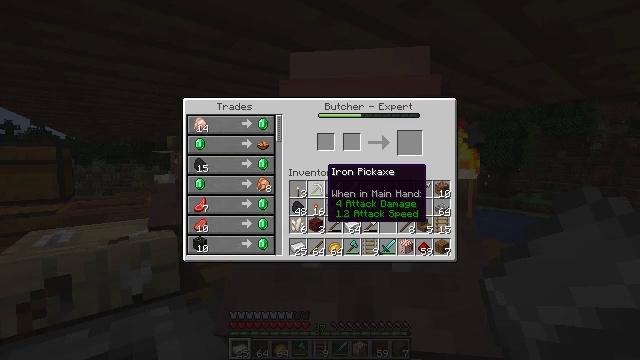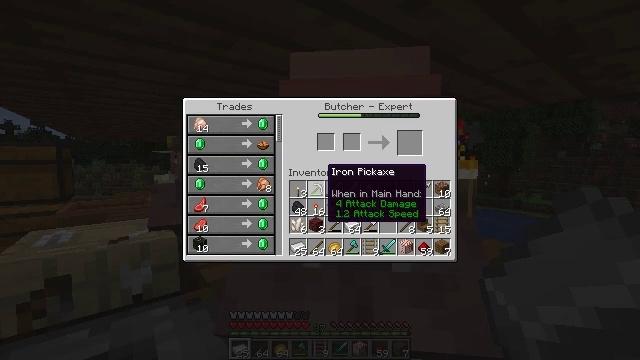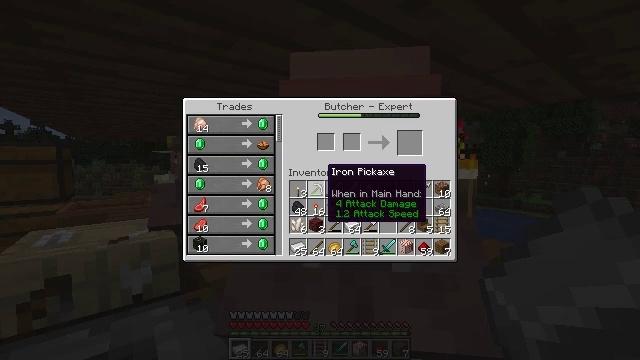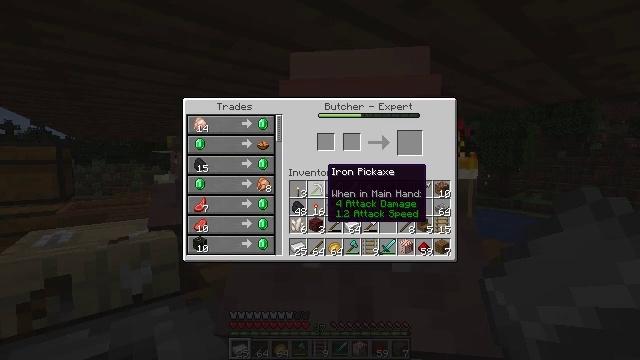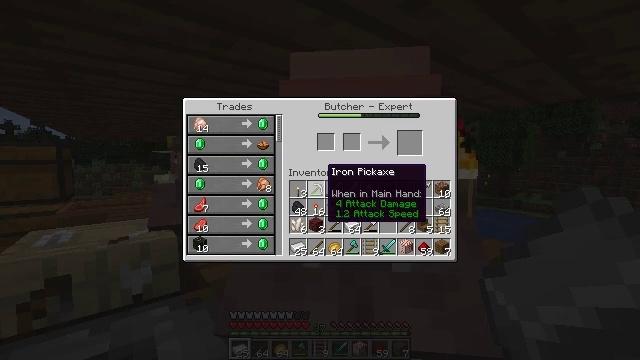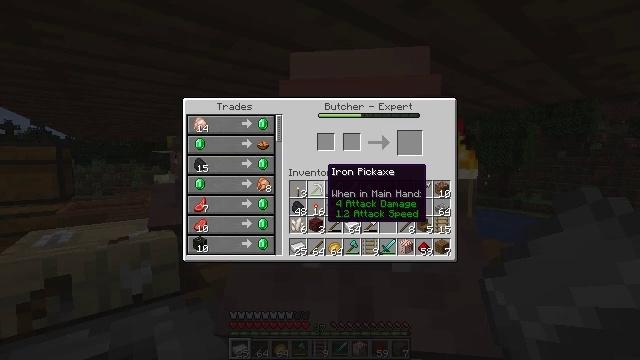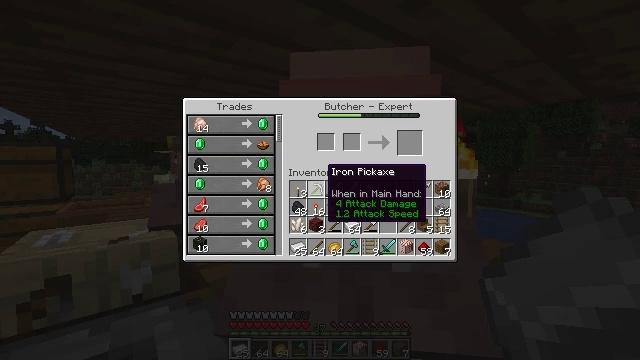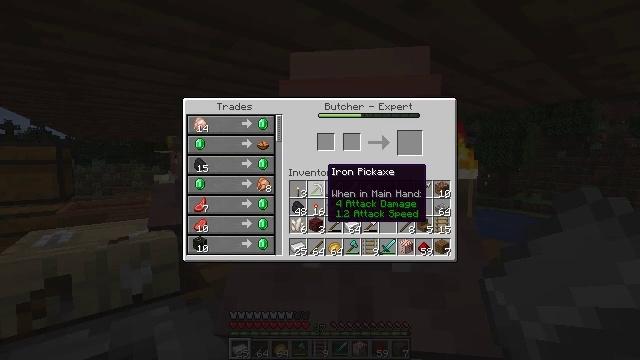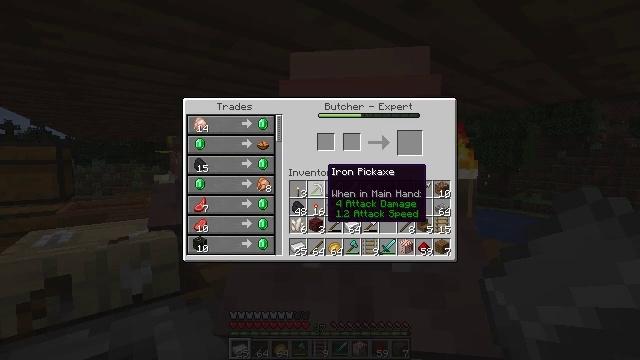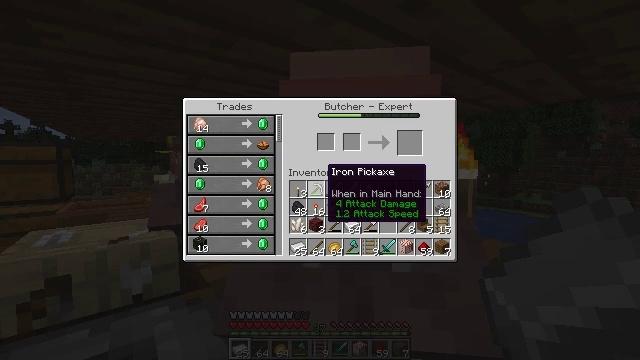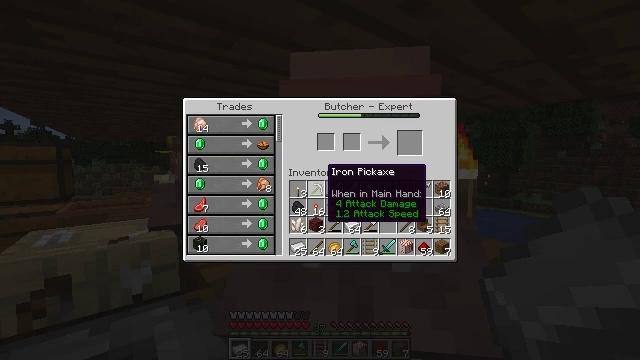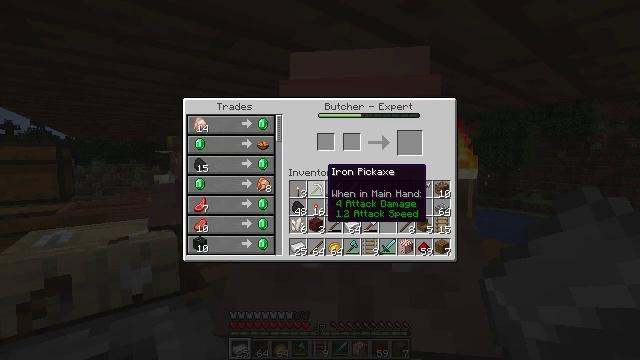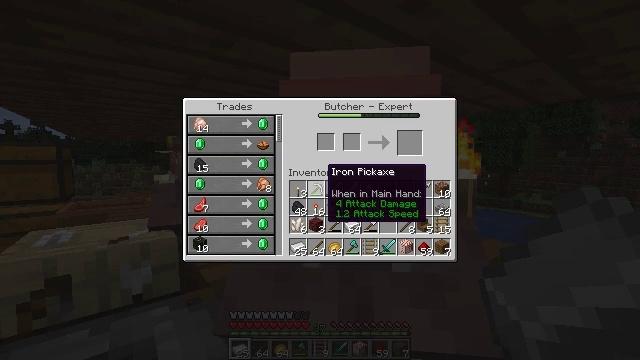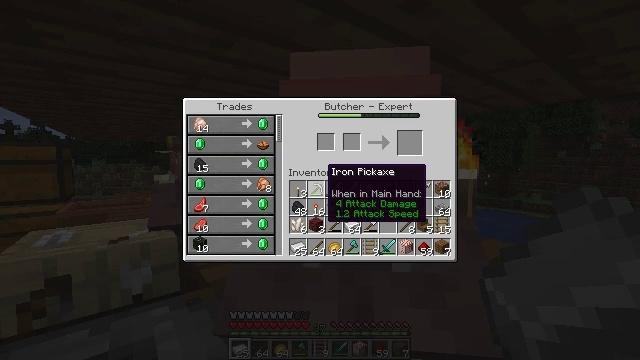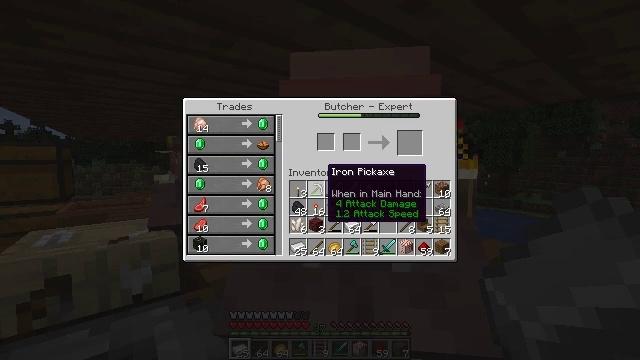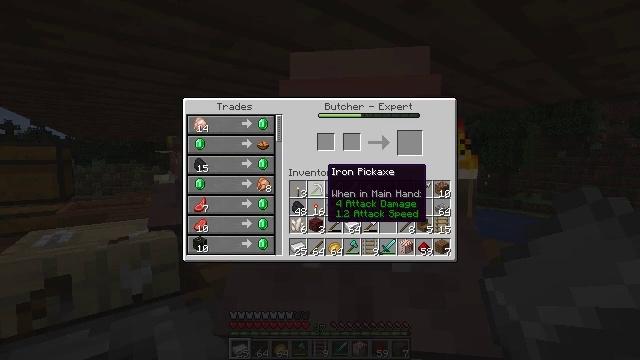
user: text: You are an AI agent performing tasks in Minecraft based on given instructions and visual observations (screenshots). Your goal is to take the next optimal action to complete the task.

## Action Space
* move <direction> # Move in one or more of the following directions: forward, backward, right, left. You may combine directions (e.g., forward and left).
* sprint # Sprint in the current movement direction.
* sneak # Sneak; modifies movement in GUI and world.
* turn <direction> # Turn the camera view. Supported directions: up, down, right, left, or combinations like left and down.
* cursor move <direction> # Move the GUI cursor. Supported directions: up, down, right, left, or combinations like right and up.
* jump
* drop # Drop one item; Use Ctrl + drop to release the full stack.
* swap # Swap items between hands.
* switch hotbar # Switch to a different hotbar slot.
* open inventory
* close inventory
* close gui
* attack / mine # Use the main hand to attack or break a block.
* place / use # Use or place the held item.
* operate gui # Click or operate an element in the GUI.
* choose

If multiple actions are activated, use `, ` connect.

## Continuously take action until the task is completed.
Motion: motion action
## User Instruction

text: Interact with the crafting table to make a crossbow.
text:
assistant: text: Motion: no_op
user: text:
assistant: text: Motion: no_op
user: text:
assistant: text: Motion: no_op
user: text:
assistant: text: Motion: no_op
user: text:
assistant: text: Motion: no_op
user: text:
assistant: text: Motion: no_op
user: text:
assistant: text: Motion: no_op
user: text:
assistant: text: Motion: no_op
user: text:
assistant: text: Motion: no_op
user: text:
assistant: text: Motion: no_op
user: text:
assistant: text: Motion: no_op
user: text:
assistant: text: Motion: no_op
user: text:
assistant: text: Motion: no_op
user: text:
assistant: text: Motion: no_op
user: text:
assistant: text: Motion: no_op
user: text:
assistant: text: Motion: no_op
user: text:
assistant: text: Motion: cursor move left
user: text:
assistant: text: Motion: cursor move left
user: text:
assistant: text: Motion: no_op
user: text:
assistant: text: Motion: no_op
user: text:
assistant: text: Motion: no_op
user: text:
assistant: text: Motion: no_op
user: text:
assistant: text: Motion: no_op
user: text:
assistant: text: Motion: no_op
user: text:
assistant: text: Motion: no_op
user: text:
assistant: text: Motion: no_op
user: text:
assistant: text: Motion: no_op
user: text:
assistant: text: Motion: no_op
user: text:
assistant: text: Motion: no_op
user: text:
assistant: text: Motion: no_op